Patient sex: F
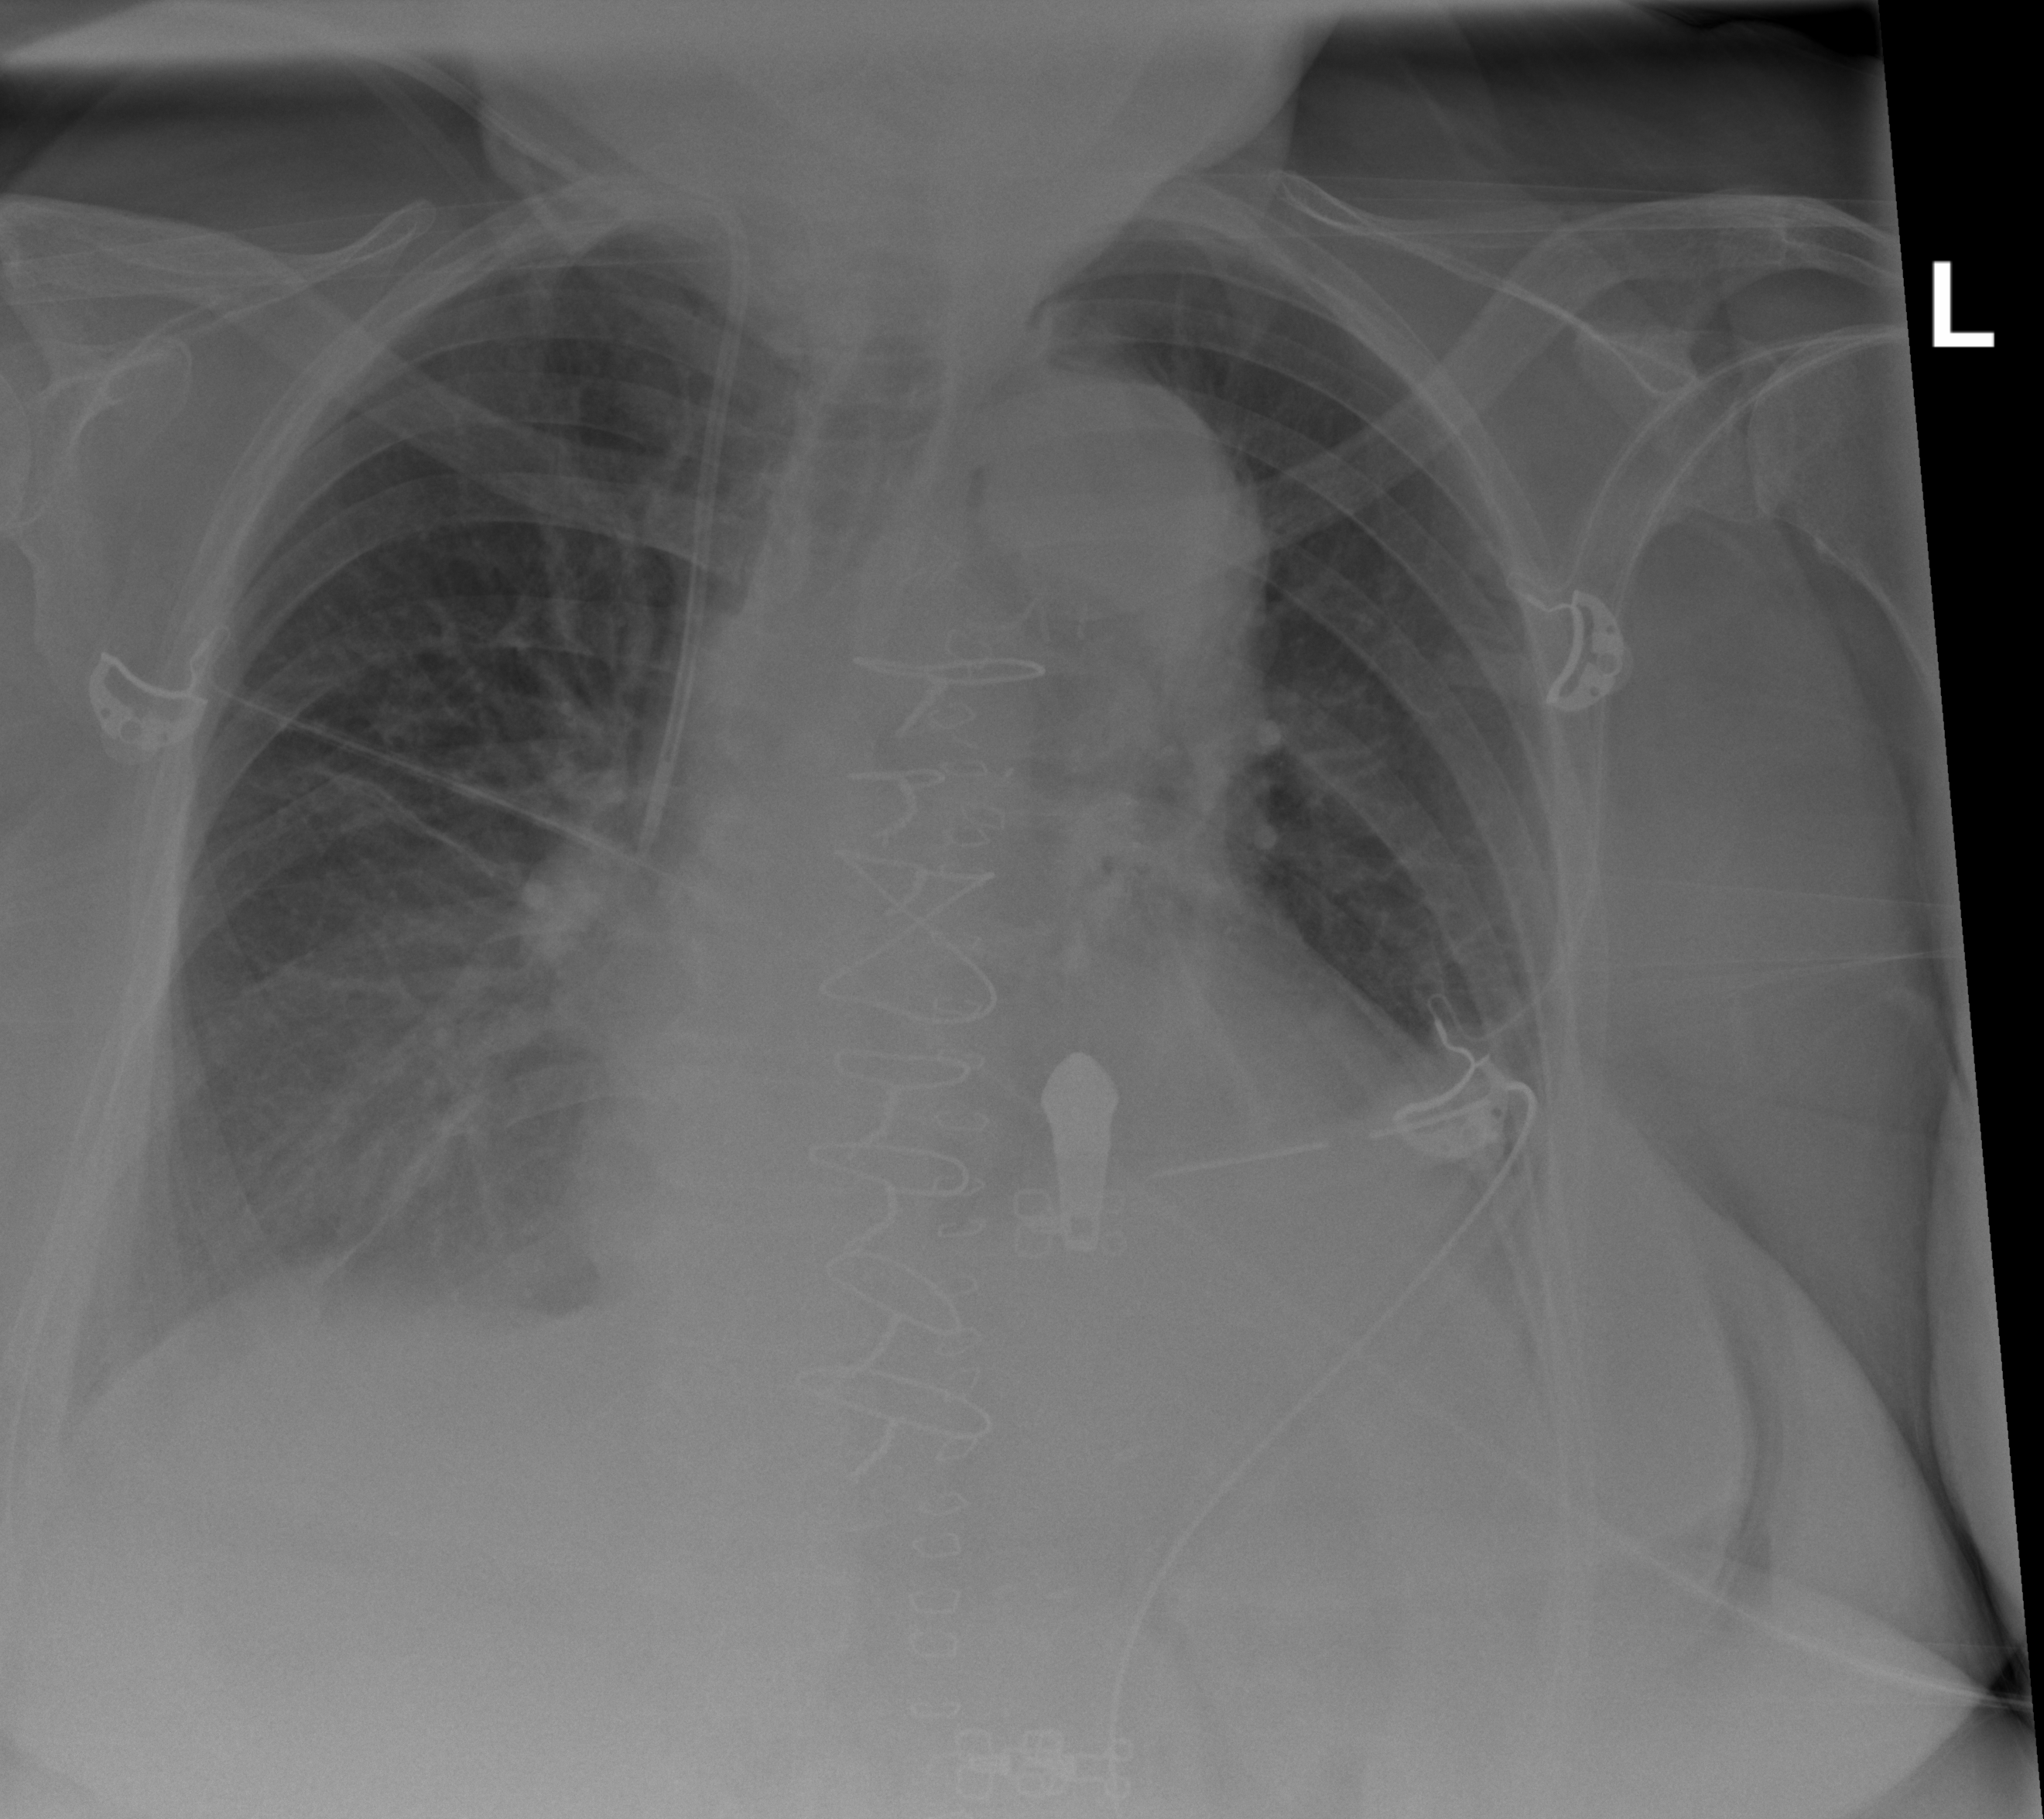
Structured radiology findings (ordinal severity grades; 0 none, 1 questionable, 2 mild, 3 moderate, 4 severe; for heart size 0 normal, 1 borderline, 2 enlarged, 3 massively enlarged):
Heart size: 2
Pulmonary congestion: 2
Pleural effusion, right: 2
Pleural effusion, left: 2
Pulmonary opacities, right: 0
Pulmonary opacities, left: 0
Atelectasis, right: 2
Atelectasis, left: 2